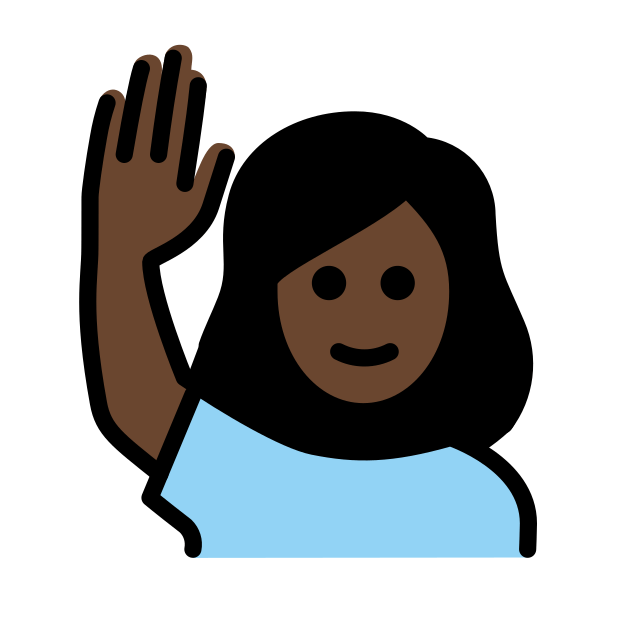
woman raising hand: dark skin tone